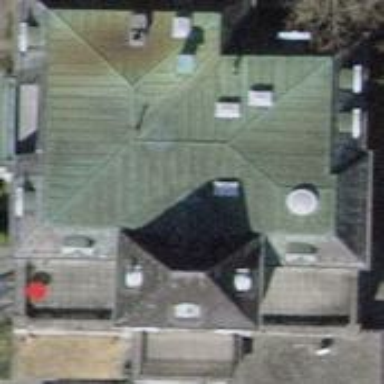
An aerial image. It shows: Building with distinctive mansard roof shape.